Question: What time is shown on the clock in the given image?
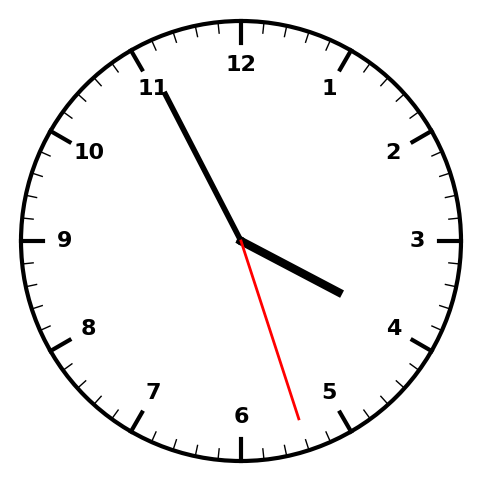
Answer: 03:55:27